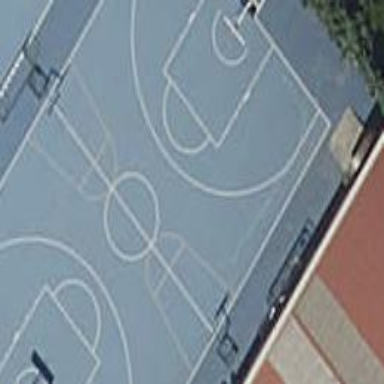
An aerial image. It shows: Basketball court in the leisure land pitch.